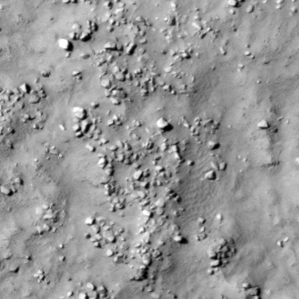
Label: non_frost